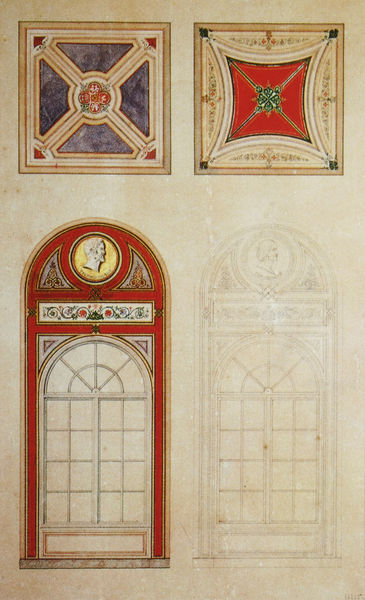
Titel: Staatsbibliothek München, Entwurf für die farbige Ausstattung des Treppenhauses
Künstler: Friedrich von Gärtner
Standort: München
Institution: Architekturmuseum der Technischen Universität
Schlagwörter: blau, blätter, gemälde, kopf, mann, weiß, aquarell, gelb, blume, blumen, bunt, fenster, glas, grau, profil, skizze, tür, zeichnung, blüten, rosen, rot, karo, malerei, muster, ornament, wand, architektur, band, rahmen, porträt, gitter, kirche, gold, decke, klassizismus, kreis, rund, ranken, relief, farbig, papier, bogen, türen, studie, farben, farbe, lila, rundbogen, bordüre, detail, büste, floral, seitenansicht, verzierung, bögen, eckig, medaillon, kreuz, stern, fenstr, stich, koloriert, fliese, entwurf, fragment, fries, quadrate, portal, rundbögen, plan, zentrum, entwürfe, musterbuch, quadrat, viereck, kassette, grundriss, fensterbögen, wandgestaltung, plafond, sopraporte, t, en, entwurfe, gold kopf